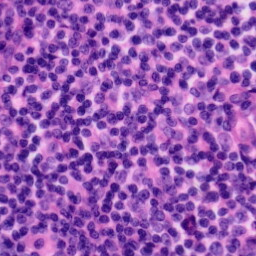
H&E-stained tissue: Tonsil